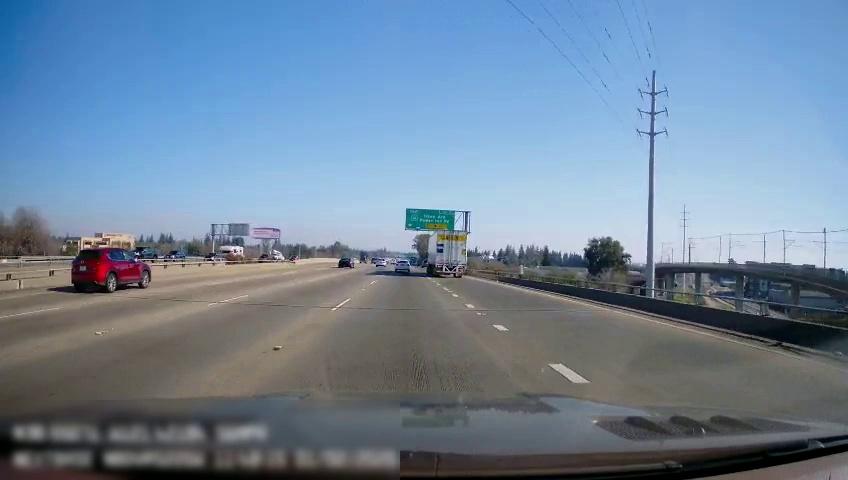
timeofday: Day
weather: Sunny
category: Drivable Space
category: Vehicles | SUV
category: Vehicles | Truck
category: Vehicles | SUV
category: Vehicles | Car
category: Vehicles | Truck
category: Vehicles | Car
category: Vehicles | SUV
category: Vehicles | Car
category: Vehicles | Car
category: Vehicles | SUV
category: Vehicles | Truck
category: Lanes | Alternate Lane
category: Lanes | Alternate Lane
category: Lanes | Alternate Lane
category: Lanes | Alternate Lane
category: Lanes | Alternate Lane
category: Traffic | Signs